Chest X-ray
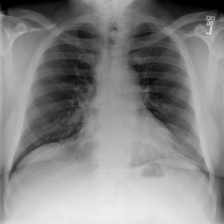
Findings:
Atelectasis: negative
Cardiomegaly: negative
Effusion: negative
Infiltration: negative
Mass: negative
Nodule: negative
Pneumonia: negative
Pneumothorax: negative
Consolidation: negative
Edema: negative
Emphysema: negative
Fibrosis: negative
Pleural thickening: negative
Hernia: negative